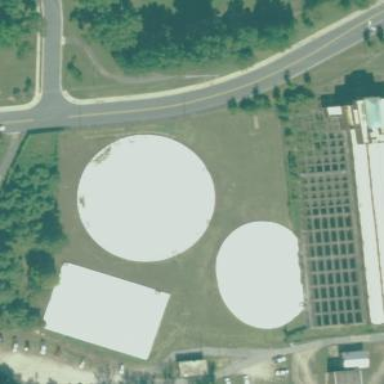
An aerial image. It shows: Building with water storage tank.